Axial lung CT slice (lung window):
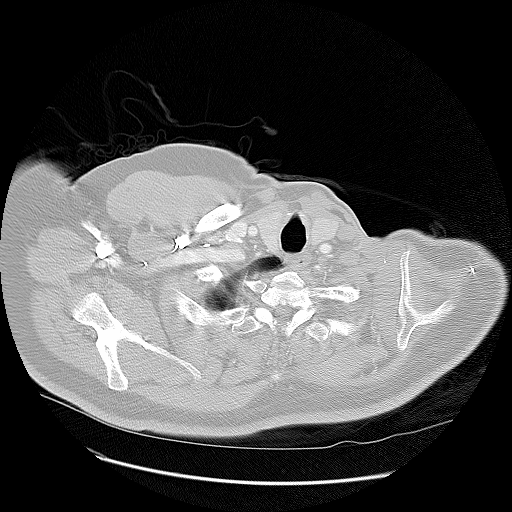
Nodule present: no